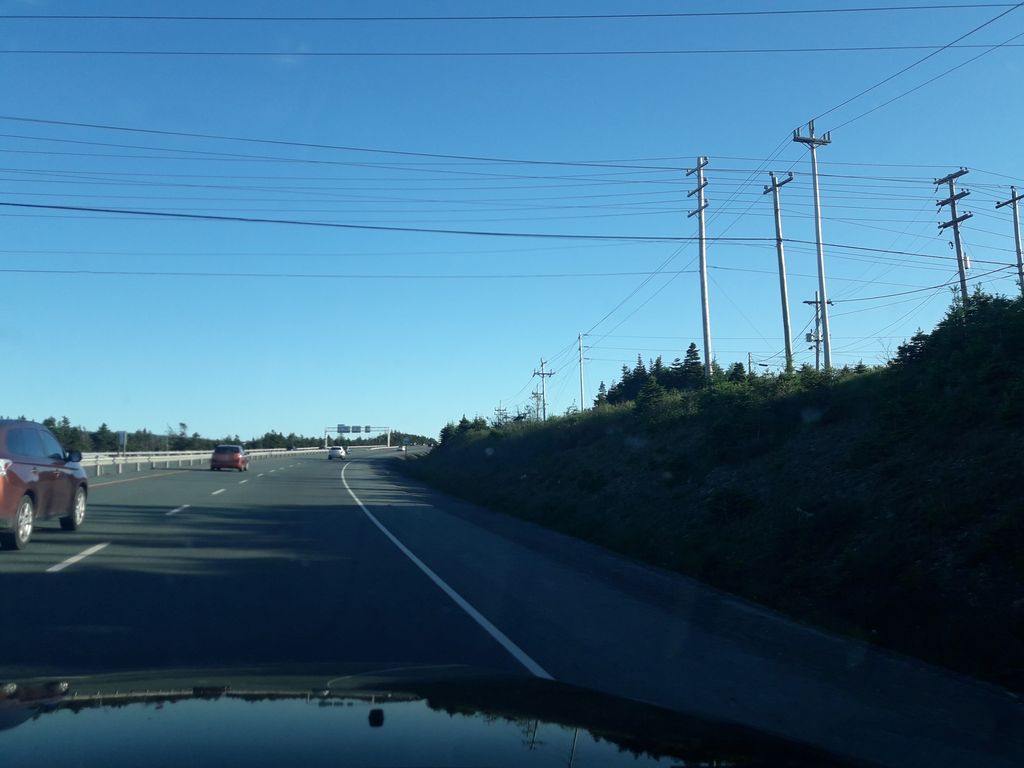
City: st_johns